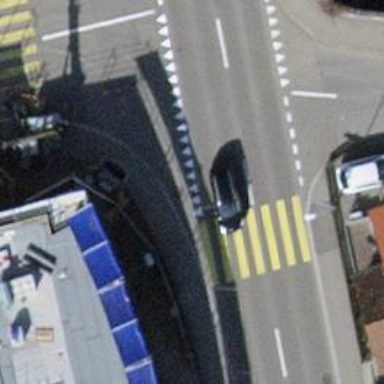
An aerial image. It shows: Marked footway crossing with traffic calming table.